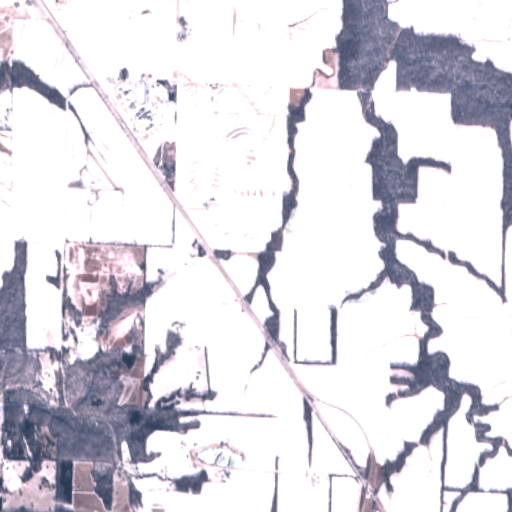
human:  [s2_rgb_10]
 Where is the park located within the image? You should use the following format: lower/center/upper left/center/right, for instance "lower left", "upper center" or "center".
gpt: The park is located in the upper left of the image.
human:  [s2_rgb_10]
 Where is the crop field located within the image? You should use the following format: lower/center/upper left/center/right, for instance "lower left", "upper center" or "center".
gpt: There is no crop field in the image.